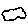
Label: cloud